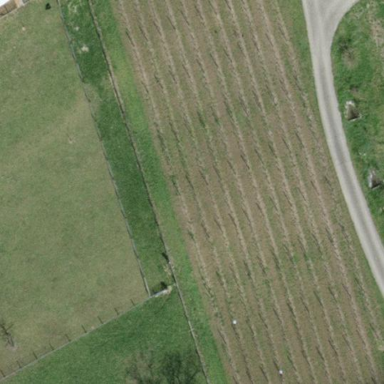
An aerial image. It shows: Beautiful vineyard in the countryside.